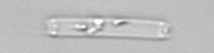
Label: Cerataulina_pelagica